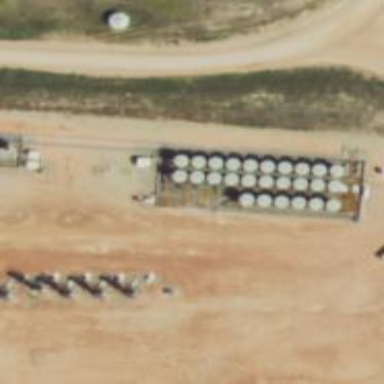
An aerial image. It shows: Storage tank with man-made structure.